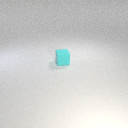
small cyan rubber cube